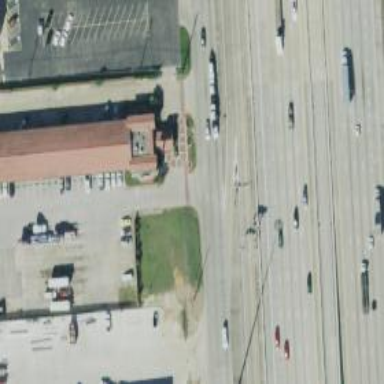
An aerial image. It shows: Secondary road with frontage road alongside.